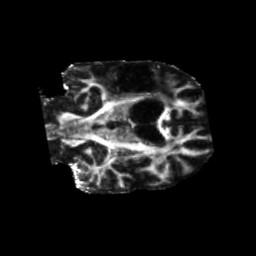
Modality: FA
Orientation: coronal
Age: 55
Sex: male
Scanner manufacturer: siemens
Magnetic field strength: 3 T
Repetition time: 5.25 s
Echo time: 0.08 s